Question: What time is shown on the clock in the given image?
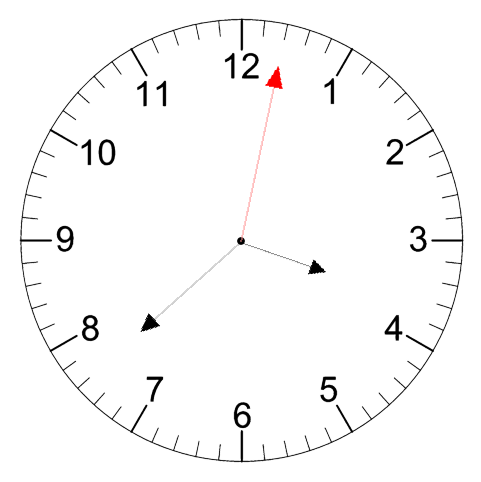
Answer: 03:38:02